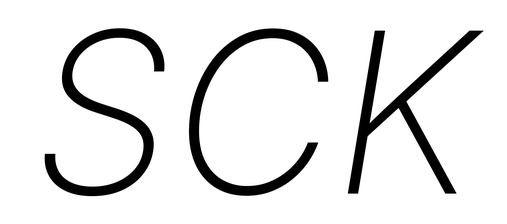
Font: Inter-Italic_ExtraLight_Italic